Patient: sex M, age 29
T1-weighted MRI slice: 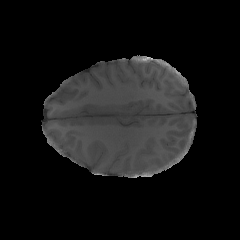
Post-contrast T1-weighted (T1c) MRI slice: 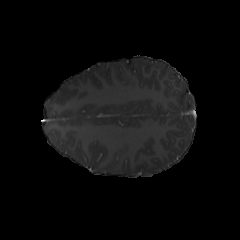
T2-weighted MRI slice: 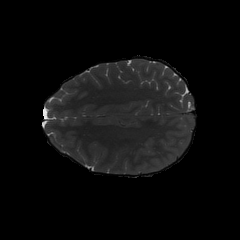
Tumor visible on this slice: no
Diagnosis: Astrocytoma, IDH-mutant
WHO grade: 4